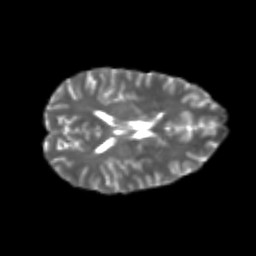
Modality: T2w
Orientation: axial
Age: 22
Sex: female
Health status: healthy
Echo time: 0.074 s